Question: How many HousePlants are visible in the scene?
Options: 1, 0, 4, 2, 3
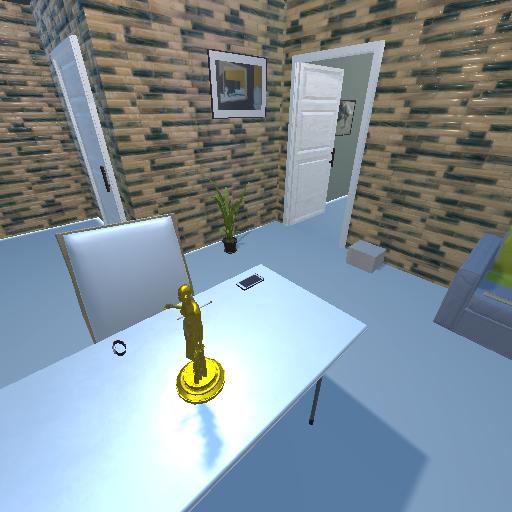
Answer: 1